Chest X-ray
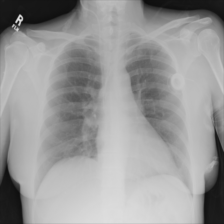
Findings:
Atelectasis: negative
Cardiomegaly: negative
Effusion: negative
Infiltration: negative
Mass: negative
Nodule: negative
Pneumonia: negative
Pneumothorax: negative
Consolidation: negative
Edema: negative
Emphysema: negative
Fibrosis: negative
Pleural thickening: negative
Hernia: negative